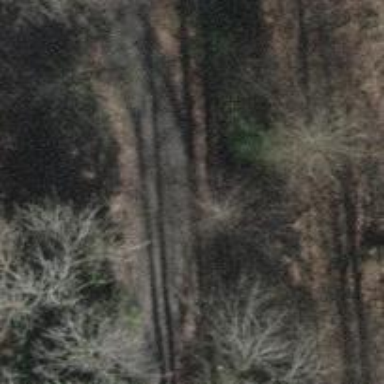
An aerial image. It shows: Track with grade 2 tracktype.